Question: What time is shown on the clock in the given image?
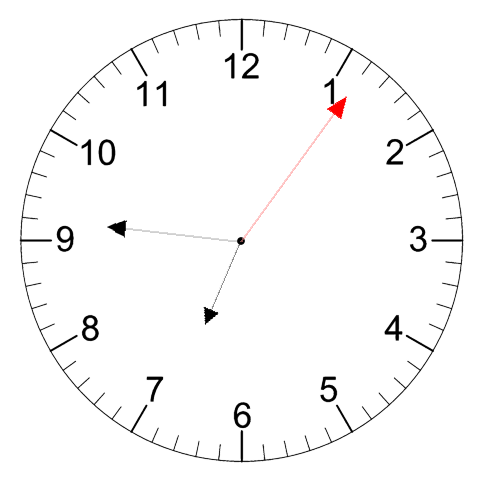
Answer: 06:46:06